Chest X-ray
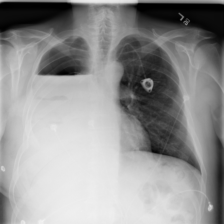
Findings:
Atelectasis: negative
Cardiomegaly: negative
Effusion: negative
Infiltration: negative
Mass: negative
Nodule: negative
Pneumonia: negative
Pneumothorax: negative
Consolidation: negative
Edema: negative
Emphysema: negative
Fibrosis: negative
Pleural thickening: negative
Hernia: negative